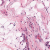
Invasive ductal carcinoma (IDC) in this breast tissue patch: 0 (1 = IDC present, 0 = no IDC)